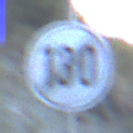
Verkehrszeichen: EndeGeschwindigkeit130
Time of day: SunriseSunset
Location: Outdoor (RoadRail)
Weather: Clear
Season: NotSpecified
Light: Natural